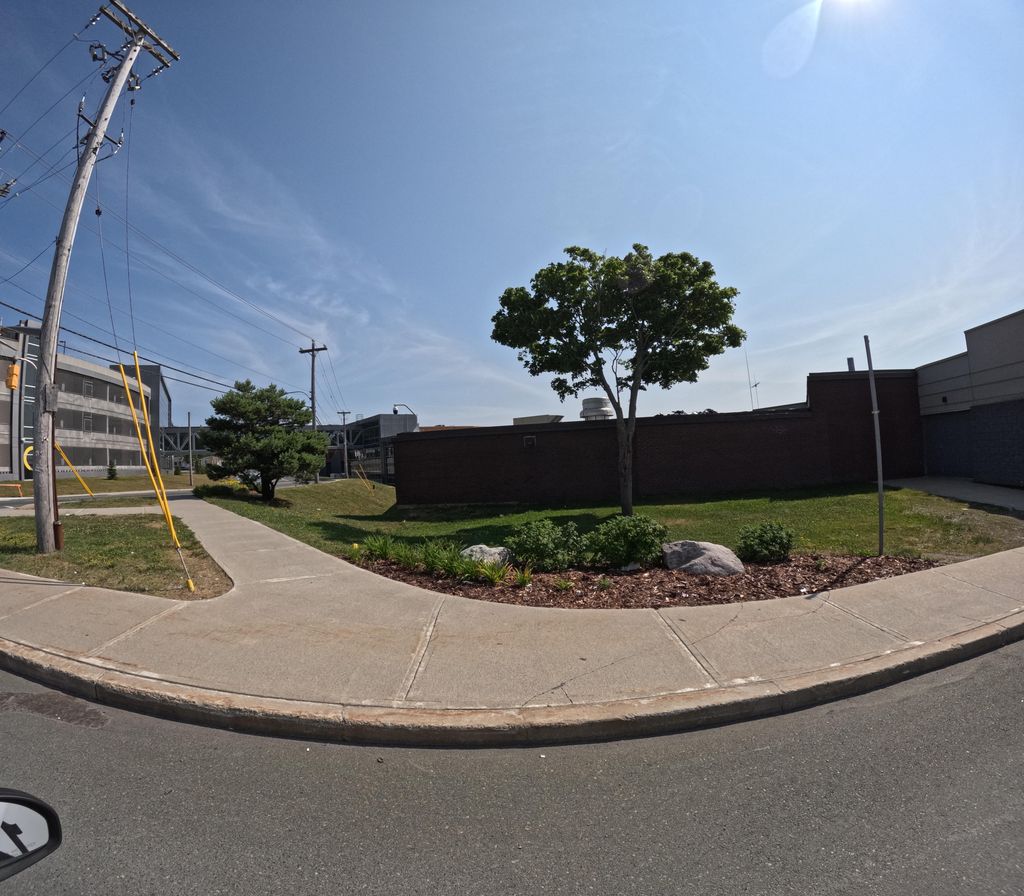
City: st_johns